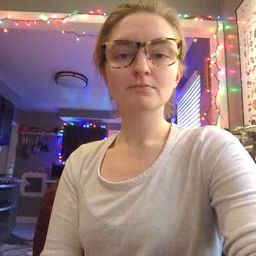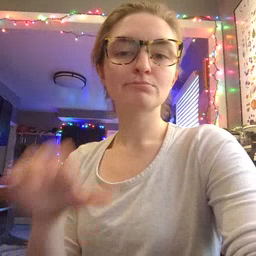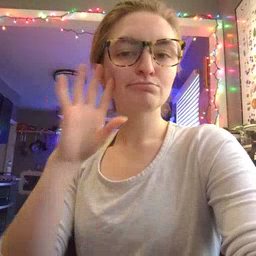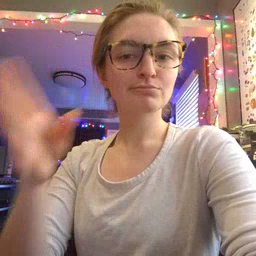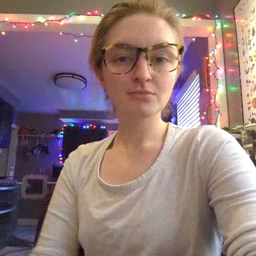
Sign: pretend